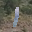
Label: 1